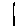
Label: line